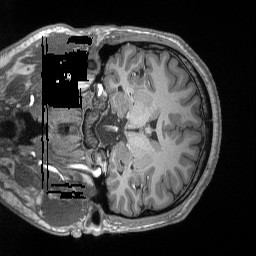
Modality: T1w
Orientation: coronal
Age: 20
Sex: male
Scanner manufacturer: siemens
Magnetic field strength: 3 T
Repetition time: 2.2 s
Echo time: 0.00169 s